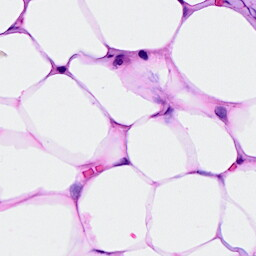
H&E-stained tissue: Breast